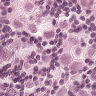
Metastatic tissue present: yes